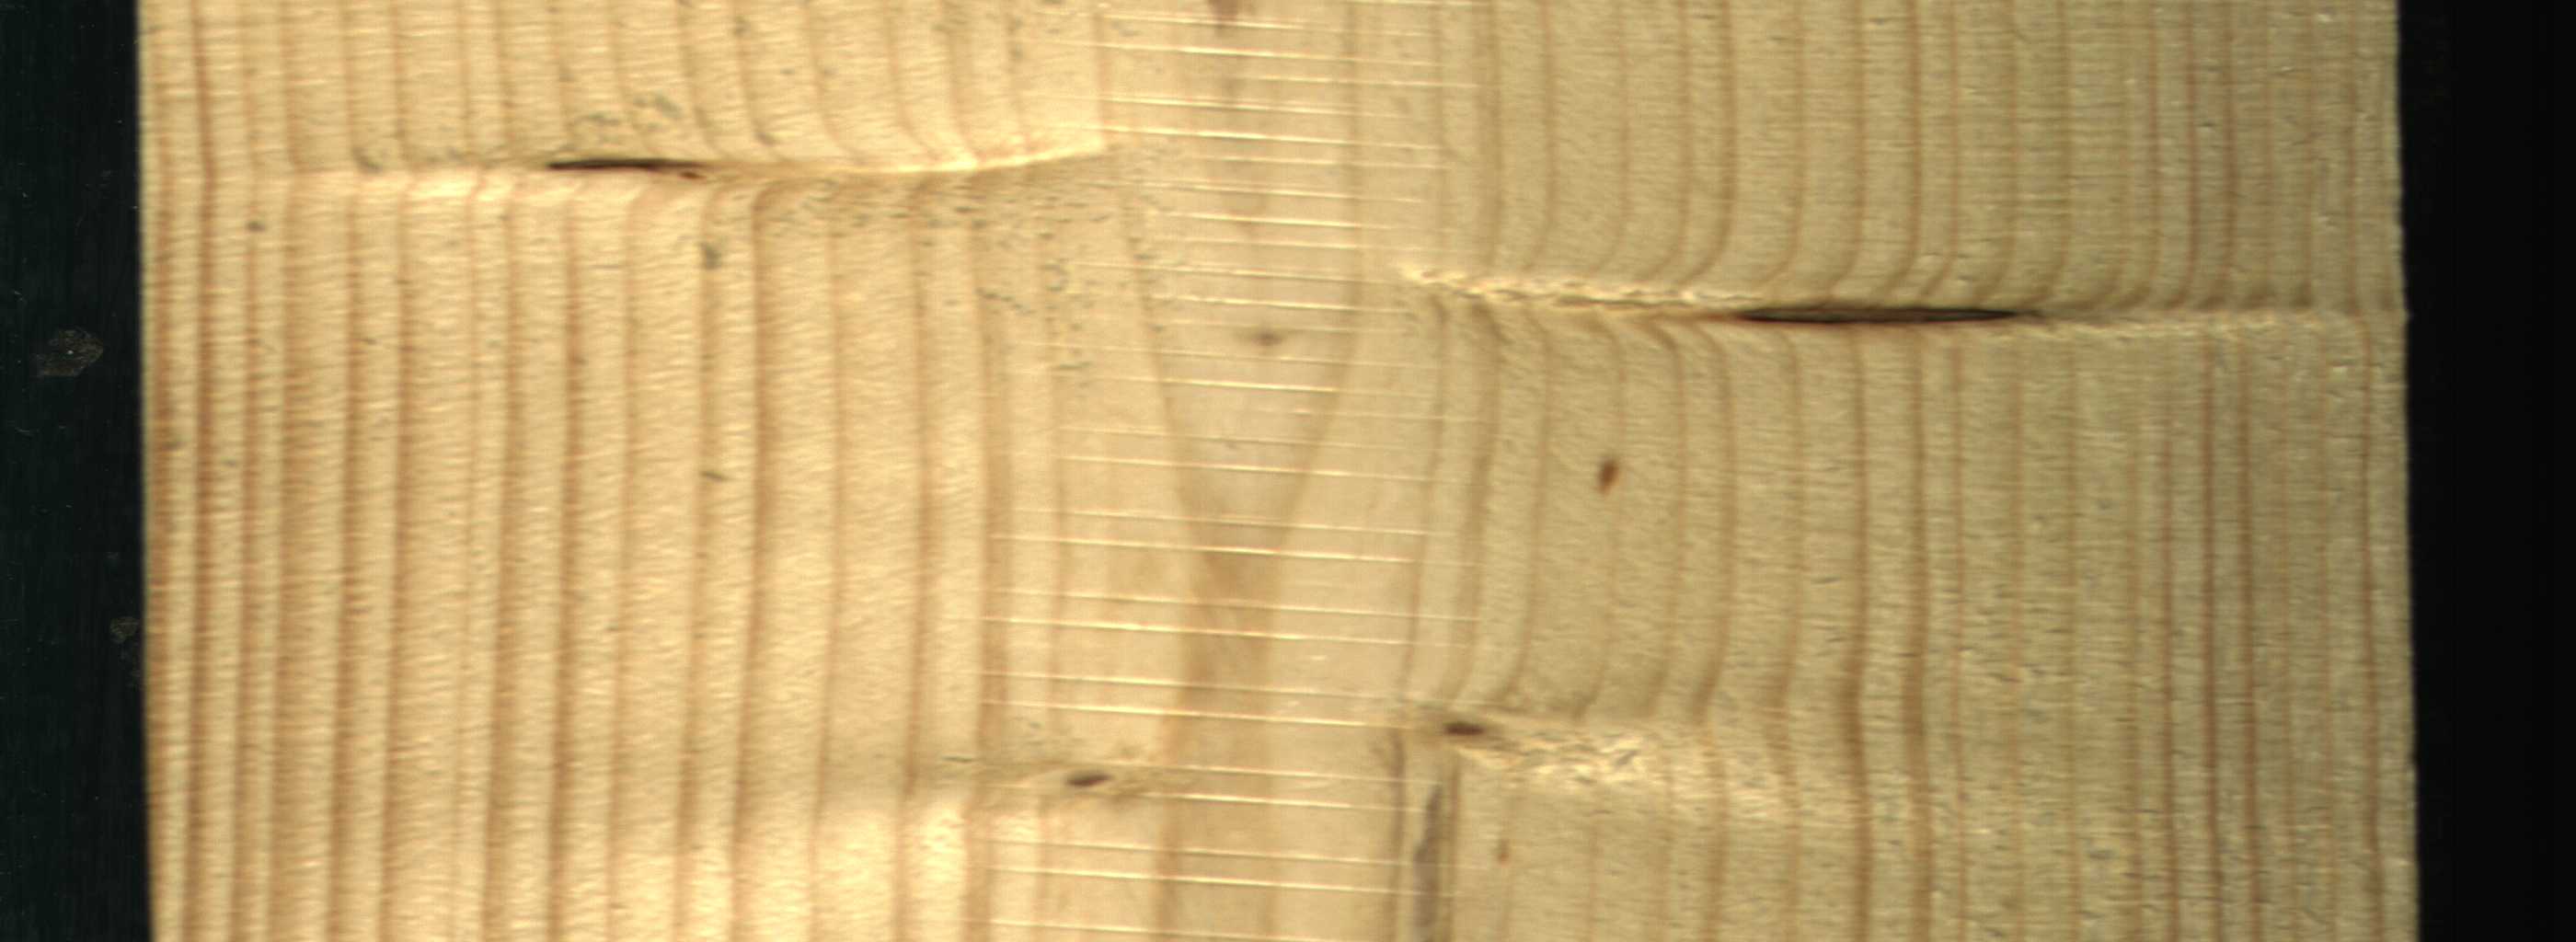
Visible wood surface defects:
Dead_Knot
Dead_Knot